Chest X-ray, PA view. Patient: 60 years old, sex M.
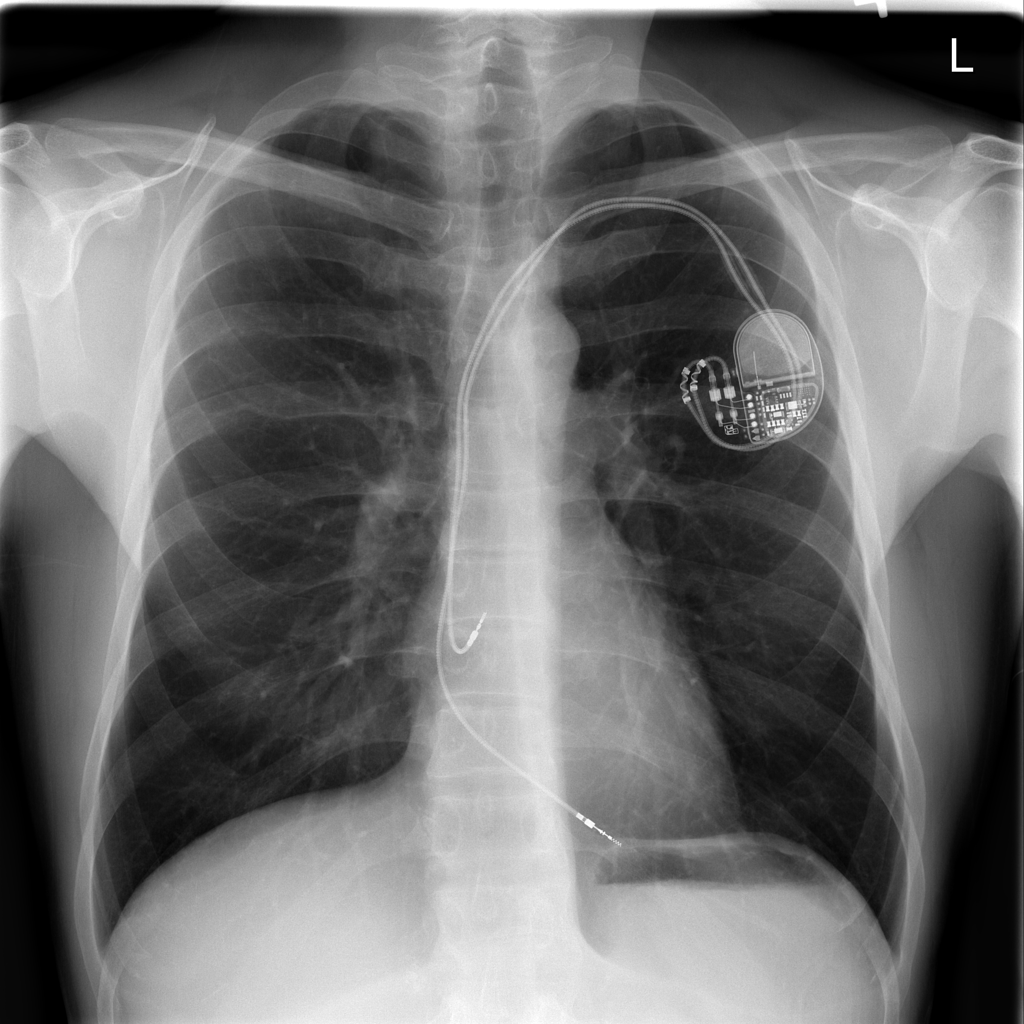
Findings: No Finding